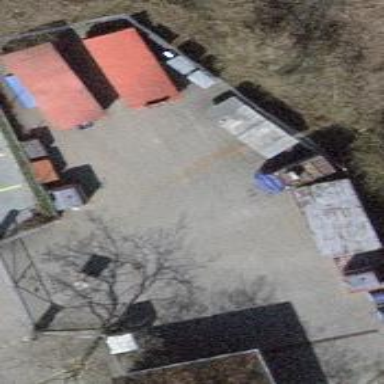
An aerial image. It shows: Recycling center with scrap metal recycling facilities.